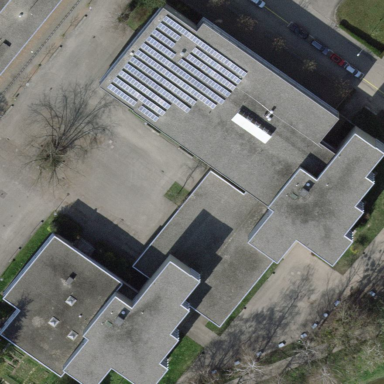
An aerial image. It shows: School building.